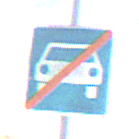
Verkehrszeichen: EndeKraftfahrstrasse
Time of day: Midday
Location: Outdoor (Nature)
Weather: PartlyCloudy
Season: NotSpecified
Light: Natural